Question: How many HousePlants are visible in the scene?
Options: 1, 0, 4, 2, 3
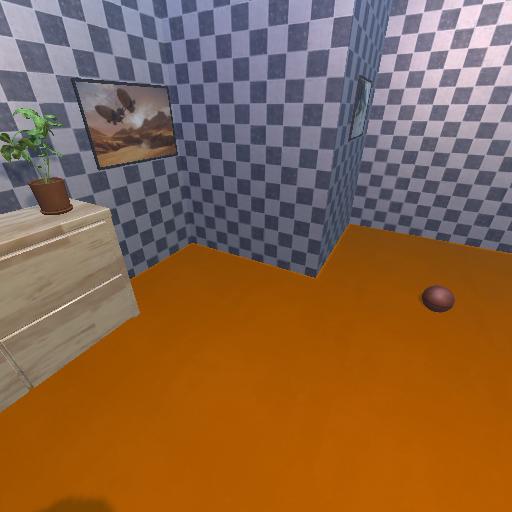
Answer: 1